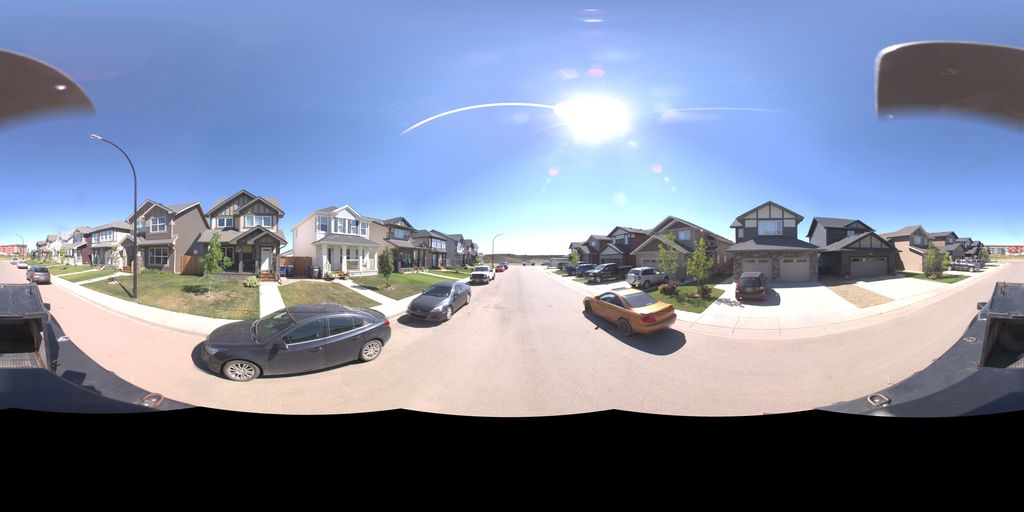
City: saskatoon